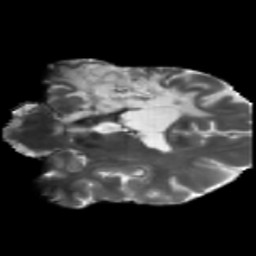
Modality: T2w
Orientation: coronal
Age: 41
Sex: male
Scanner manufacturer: siemens
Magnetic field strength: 3 T
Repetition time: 5.25 s
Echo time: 0.08 s